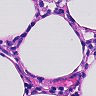
Metastatic tissue present: no